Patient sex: F
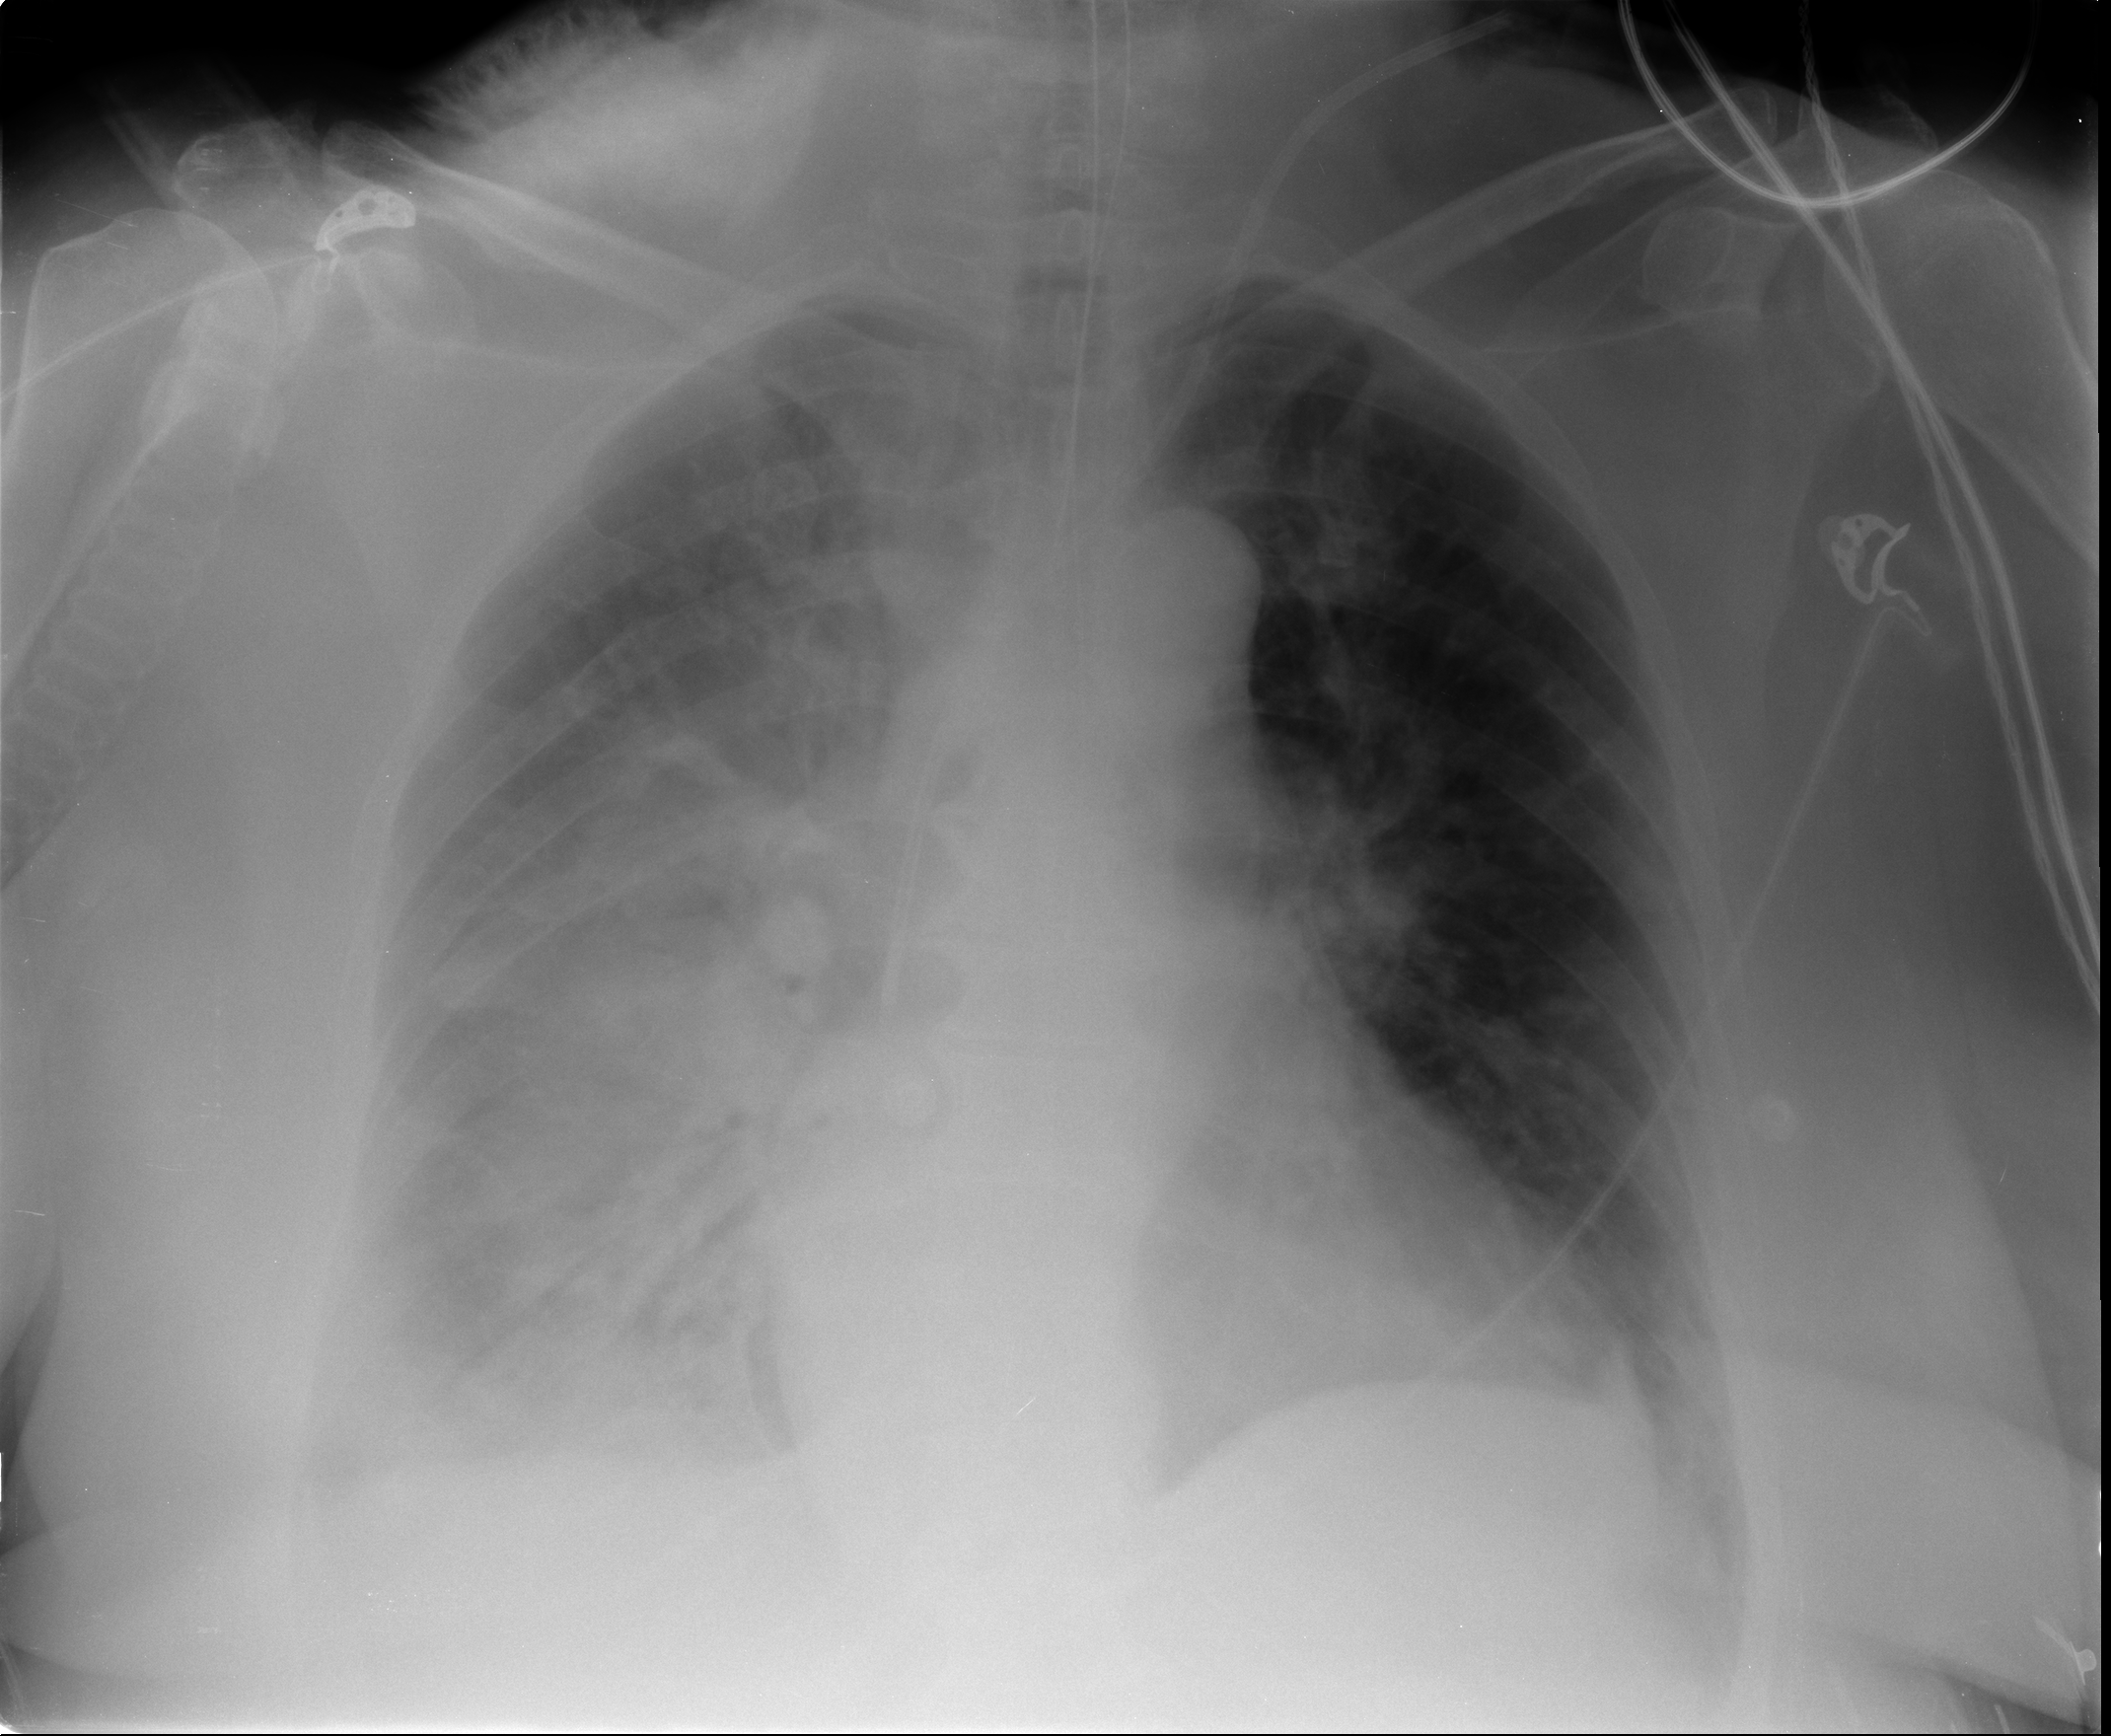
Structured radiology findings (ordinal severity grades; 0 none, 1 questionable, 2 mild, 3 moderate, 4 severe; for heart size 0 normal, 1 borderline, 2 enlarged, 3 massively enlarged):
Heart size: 1
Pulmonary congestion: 1
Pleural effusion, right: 2
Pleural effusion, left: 1
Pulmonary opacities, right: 3
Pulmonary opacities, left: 1
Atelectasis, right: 3
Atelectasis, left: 2